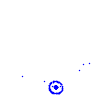
Particle: pion